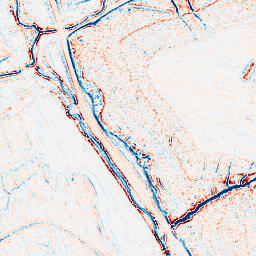
Category: edge_preserving
Decomposition family: anisotropic_diffusion
Decomposition parameters: iterations: 10
kappa: 30
gamma: 0.1
Upsampling method: sinc_hamming
Upsampling parameters: scale: 2
kernel_size: 4
Upsampling scale: 2